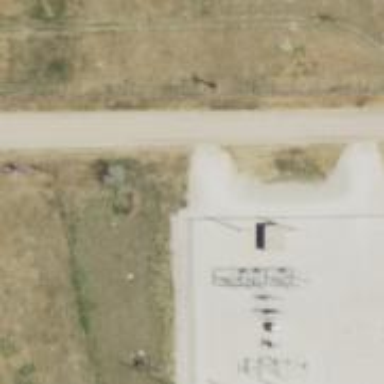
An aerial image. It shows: Substation surrounded by chain link fence.